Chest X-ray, AP view. Patient: 44 years old, sex M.
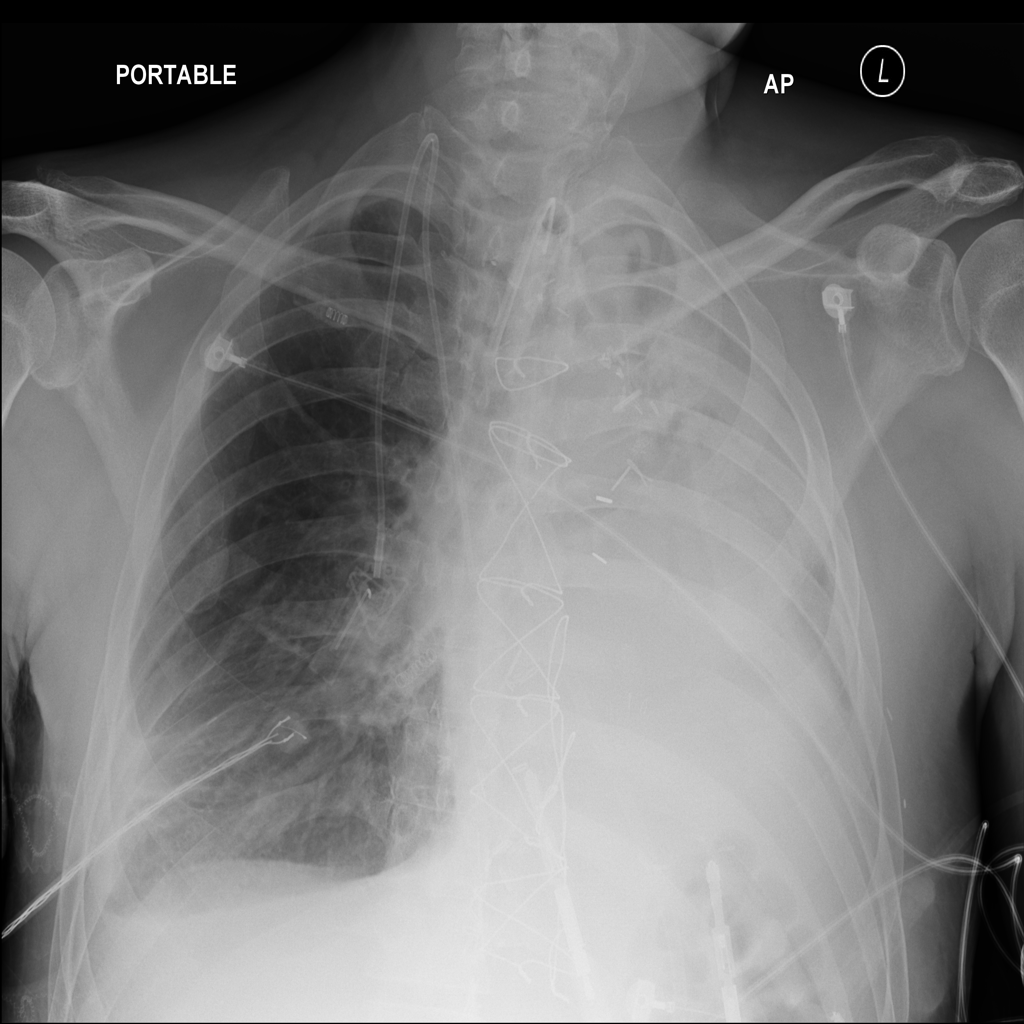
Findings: Atelectasis, Effusion